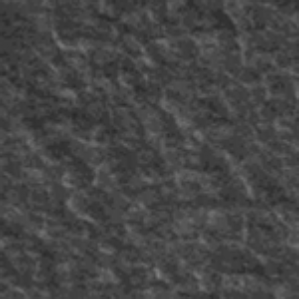
Label: frost